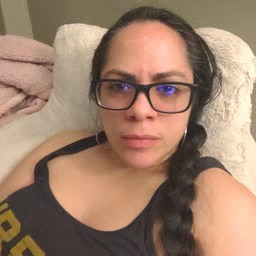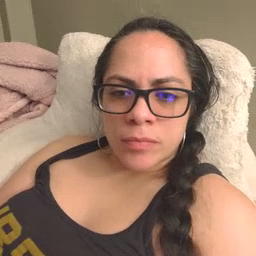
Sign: on